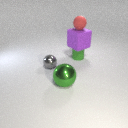
small green rubber cylinder below large purple rubber cube